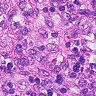
Metastatic tissue present: no